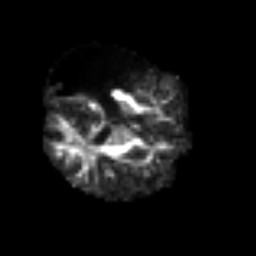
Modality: FA
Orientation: axial
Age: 58
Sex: male
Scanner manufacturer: siemens
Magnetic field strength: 3 T
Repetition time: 3.2 s
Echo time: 0.081 s